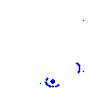
Particle: kaon